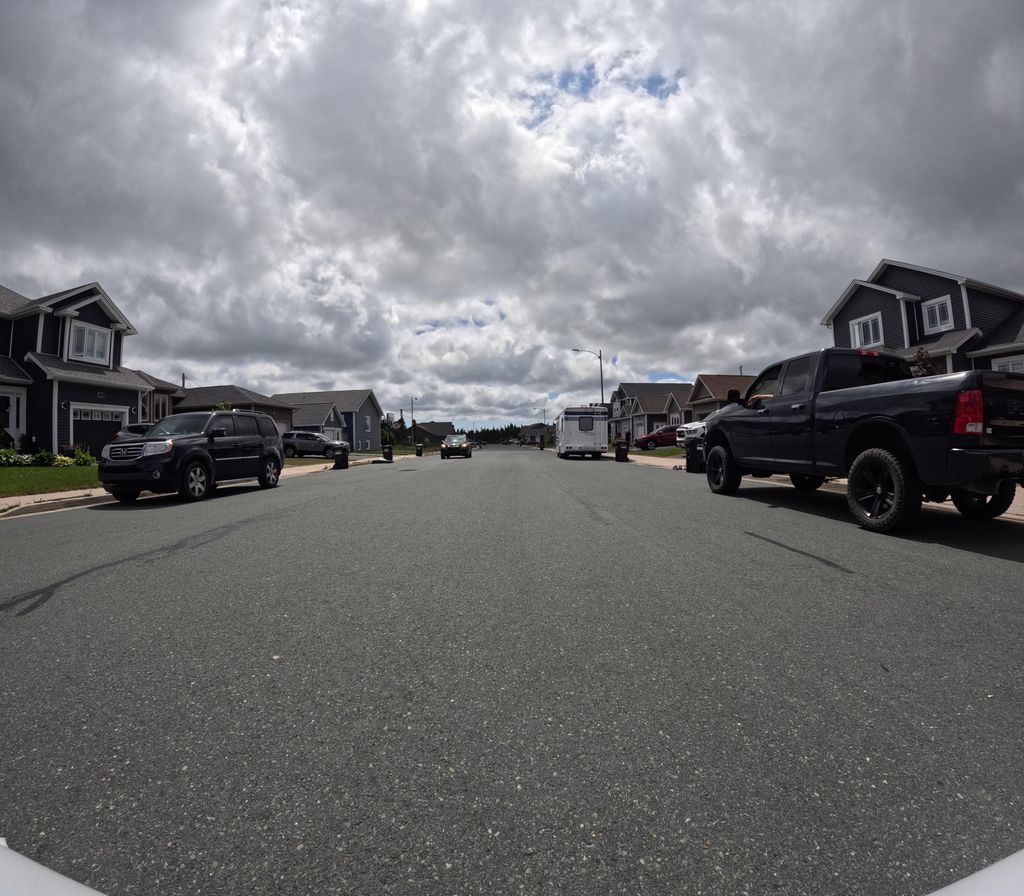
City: st_johns